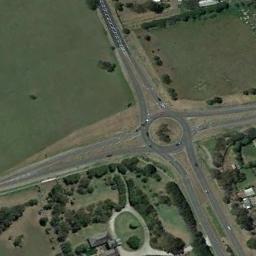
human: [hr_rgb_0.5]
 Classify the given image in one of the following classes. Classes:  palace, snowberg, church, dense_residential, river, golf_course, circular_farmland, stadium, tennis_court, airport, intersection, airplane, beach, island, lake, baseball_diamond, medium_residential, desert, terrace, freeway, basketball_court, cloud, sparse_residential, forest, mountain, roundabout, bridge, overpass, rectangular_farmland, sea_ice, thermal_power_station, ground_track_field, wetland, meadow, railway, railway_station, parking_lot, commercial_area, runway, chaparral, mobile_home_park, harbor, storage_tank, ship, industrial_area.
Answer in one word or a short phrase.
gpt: roundabout